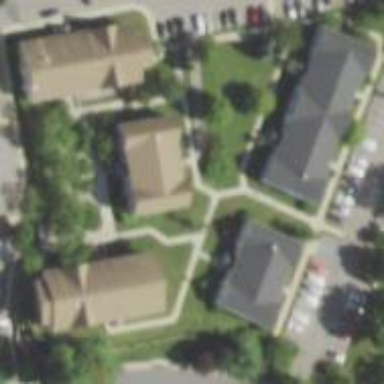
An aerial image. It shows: Sidewalk.